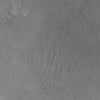
Atmospheric dust classification: not_dusty